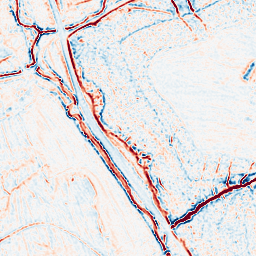
Category: multiscale
Decomposition family: log
Decomposition parameters: sigma: 1
Upsampling method: quintic
Upsampling parameters: scale: 8
Upsampling scale: 8